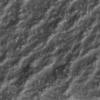
Label: not_dusty